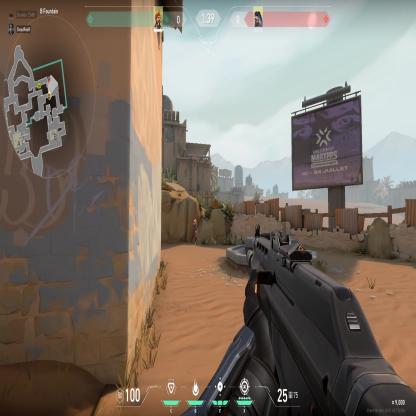
Label: enemy